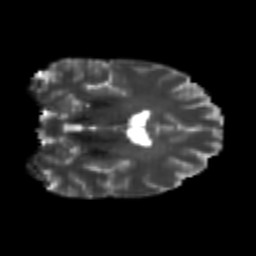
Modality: T2w
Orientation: coronal
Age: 25
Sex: female
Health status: healthy
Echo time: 0.074 s